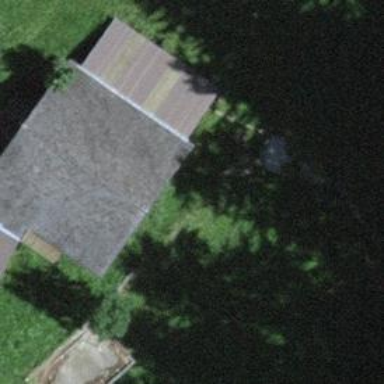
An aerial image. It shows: Barn.